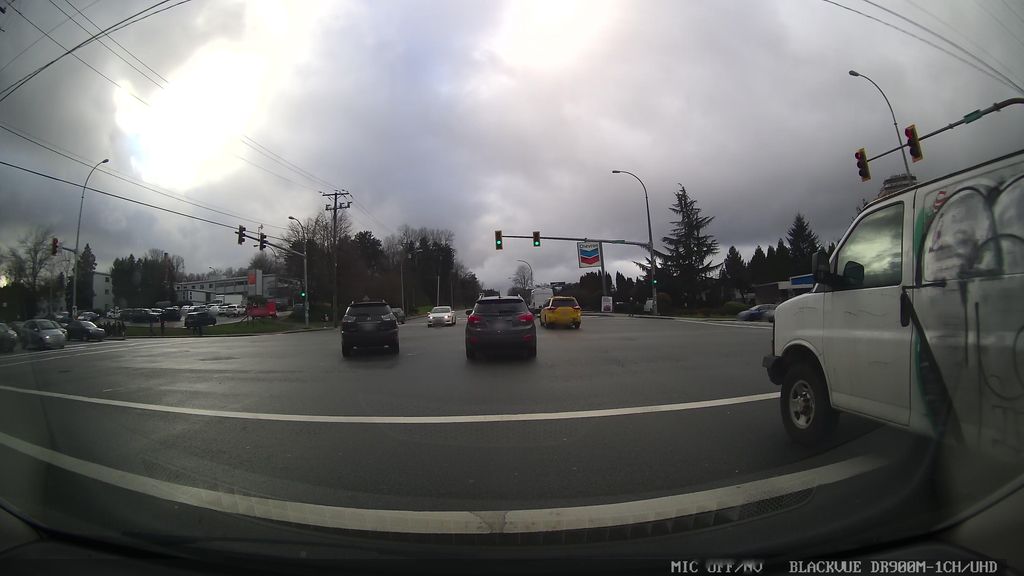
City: vancouver